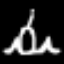
Label: frog